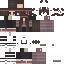
A female human skin with medium skin, wearing brown long hair dressed in a blue hoodie and black pants, featuring a closed mouth.